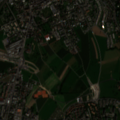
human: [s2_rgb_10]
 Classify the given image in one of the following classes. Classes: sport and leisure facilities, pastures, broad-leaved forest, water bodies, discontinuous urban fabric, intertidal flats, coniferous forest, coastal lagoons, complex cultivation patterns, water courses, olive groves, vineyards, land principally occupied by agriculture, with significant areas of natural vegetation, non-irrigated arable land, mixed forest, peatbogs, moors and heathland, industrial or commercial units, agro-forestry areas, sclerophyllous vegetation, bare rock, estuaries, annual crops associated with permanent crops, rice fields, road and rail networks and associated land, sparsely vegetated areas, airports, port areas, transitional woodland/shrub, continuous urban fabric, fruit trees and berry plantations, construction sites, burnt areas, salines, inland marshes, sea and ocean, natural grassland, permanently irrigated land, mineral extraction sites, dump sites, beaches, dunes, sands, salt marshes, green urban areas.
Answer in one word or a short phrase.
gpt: continuous urban fabric, discontinuous urban fabric, non-irrigated arable land